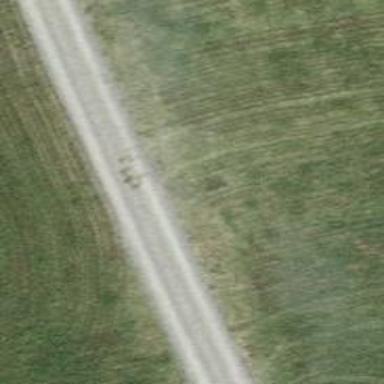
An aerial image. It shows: Track with compacted grade 2 surface.